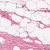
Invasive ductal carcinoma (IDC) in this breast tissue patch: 0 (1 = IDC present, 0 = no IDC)